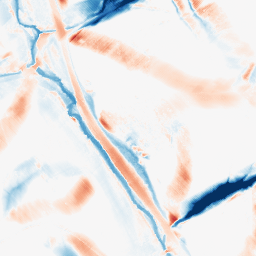
Category: morphological
Decomposition family: morphological_diamond
Decomposition parameters: operation: average
radius: 20
Upsampling method: quintic
Upsampling parameters: scale: 8
Upsampling scale: 8